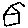
Label: house